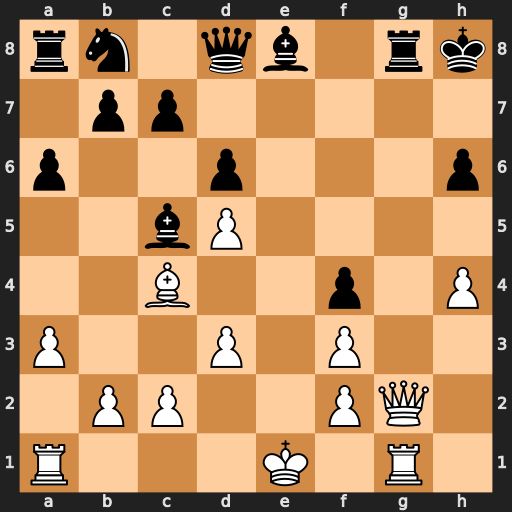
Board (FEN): rn1qb1rk/1pp5/p2p3p/2bP4/2B2p1P/P2P1P2/1PP2PQ1/R3K1R1
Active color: w
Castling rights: Q
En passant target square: -
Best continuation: Qxg8#